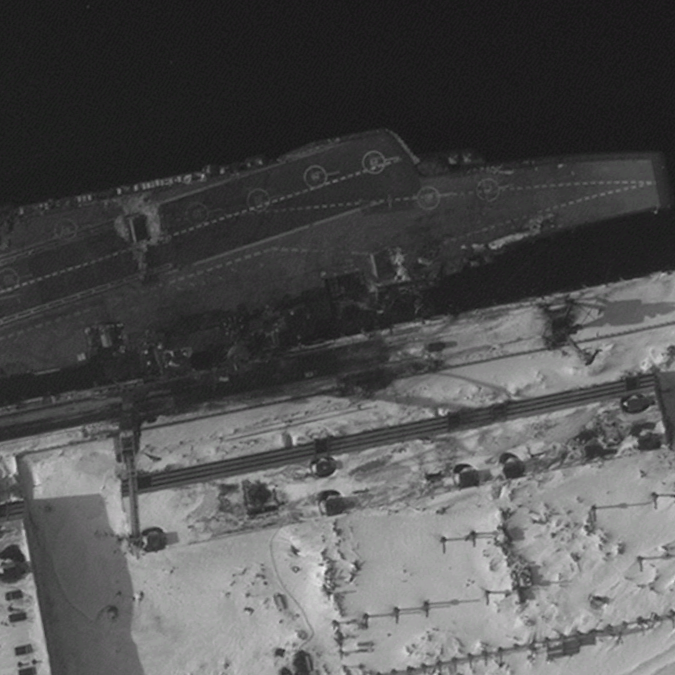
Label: Kuznetsov-class_aircraft_carrier